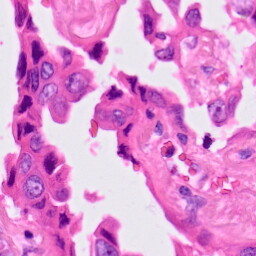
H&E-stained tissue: Lung